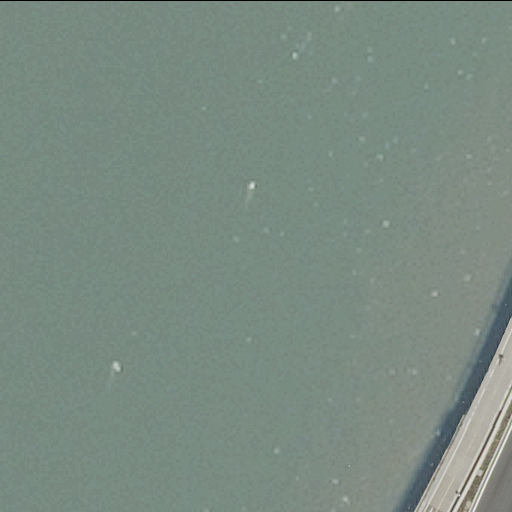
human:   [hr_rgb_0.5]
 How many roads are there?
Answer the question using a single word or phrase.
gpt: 2

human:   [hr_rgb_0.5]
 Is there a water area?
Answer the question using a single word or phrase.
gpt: yes

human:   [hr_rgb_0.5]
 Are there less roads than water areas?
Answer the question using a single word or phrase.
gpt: no

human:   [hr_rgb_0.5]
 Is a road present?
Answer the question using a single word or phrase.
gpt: yes

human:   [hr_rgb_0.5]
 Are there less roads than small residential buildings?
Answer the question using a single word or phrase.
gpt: no

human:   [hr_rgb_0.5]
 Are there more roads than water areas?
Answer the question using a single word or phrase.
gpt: no

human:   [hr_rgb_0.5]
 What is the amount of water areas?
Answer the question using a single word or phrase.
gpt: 2

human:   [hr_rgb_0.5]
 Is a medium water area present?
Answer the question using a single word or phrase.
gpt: no

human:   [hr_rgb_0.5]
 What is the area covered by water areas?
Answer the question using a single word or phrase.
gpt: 10193m2

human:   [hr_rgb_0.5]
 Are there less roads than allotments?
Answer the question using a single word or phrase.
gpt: no

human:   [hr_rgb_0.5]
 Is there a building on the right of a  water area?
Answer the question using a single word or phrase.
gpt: no

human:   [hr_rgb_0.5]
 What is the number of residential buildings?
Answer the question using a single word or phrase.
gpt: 0

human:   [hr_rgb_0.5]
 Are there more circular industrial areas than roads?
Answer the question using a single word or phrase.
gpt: no

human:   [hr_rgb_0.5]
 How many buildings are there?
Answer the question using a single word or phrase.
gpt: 0

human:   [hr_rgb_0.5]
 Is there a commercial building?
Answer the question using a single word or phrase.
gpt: no

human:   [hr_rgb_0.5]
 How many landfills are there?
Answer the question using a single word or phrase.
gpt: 0

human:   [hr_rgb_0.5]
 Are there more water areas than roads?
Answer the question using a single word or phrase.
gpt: no

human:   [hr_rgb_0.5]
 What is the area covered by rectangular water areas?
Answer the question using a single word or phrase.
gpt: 10193m2

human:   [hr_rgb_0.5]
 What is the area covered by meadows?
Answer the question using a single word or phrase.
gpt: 0m2

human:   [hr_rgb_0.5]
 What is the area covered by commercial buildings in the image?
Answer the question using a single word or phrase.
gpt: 0m2

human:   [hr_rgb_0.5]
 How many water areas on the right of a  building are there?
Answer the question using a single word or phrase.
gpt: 0

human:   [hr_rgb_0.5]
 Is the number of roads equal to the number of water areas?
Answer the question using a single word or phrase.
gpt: yes

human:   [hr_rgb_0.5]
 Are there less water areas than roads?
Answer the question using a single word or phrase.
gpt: no

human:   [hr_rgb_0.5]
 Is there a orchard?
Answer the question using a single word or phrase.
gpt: no

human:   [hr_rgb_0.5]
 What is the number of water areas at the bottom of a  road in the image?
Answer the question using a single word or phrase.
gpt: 0

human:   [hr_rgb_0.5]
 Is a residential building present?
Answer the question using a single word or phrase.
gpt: no

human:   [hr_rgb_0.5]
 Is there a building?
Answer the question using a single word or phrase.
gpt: no

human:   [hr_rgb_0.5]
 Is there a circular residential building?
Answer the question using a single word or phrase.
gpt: no

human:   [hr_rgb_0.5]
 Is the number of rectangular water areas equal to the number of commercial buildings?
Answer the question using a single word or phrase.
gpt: no

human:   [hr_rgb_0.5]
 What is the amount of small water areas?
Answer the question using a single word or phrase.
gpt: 0

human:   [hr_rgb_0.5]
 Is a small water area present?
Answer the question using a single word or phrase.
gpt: no

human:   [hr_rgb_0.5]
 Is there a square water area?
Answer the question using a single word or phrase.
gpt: no

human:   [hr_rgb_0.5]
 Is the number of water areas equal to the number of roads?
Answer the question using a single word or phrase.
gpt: yes

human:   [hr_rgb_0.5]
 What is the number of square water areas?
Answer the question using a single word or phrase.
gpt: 0

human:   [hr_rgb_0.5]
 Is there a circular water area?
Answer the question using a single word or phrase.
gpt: no

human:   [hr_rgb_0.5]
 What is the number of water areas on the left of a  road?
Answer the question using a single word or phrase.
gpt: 0

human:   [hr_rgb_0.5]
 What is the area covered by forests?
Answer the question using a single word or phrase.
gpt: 0m2

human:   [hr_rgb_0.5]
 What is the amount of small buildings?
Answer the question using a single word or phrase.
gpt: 0

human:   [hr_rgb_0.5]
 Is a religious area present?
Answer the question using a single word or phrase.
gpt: no

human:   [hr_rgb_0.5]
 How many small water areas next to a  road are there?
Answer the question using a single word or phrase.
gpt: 0

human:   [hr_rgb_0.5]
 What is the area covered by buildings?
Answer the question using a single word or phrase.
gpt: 0m2

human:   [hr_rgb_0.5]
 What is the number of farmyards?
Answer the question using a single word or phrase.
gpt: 0

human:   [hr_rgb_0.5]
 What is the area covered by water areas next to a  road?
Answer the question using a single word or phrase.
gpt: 10193m2

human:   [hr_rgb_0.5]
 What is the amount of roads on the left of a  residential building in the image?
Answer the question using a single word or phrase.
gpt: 0

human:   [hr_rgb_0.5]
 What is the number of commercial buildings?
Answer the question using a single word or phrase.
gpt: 0

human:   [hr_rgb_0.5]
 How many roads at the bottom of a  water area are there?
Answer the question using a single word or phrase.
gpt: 2

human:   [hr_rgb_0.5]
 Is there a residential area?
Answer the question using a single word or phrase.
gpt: no

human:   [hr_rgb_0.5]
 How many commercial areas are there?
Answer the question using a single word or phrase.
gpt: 0

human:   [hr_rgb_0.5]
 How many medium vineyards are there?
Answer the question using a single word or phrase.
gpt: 0

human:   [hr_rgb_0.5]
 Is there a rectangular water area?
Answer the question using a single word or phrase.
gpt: yes

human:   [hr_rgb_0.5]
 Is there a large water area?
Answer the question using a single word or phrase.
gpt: yes

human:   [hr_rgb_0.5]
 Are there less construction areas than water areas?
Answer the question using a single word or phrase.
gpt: yes

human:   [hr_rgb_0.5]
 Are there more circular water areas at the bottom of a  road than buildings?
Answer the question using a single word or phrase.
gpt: no

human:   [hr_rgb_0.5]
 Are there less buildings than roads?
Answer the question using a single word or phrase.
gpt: yes

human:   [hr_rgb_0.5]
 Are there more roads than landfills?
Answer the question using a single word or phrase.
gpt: yes

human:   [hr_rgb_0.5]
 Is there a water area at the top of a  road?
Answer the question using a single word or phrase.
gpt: yes

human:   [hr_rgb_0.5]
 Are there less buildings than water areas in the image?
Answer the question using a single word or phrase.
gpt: yes

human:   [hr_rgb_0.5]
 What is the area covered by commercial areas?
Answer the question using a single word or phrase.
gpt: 0m2

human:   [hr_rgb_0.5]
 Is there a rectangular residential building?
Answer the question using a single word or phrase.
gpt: no

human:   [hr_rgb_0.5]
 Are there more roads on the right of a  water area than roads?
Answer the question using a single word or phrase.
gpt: no

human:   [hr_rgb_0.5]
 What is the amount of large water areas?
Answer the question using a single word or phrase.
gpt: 2

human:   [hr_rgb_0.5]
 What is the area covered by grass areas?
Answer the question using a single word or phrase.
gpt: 0m2

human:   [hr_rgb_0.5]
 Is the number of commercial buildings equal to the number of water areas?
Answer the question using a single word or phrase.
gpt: no

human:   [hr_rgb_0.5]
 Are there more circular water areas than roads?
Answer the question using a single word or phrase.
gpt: no